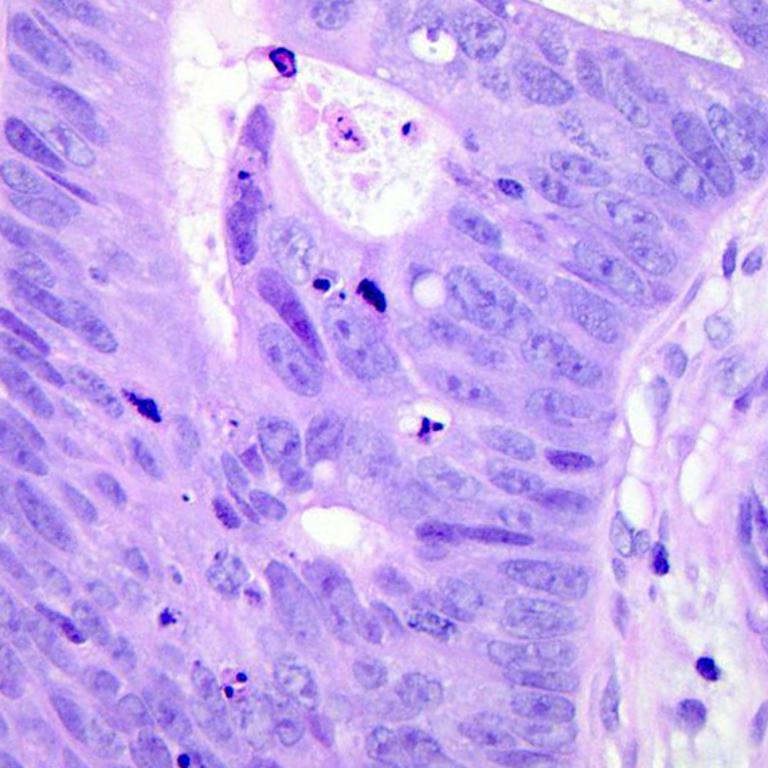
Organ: colon
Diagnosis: adenocarcinomas